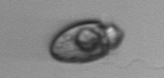
Label: Amphidinium